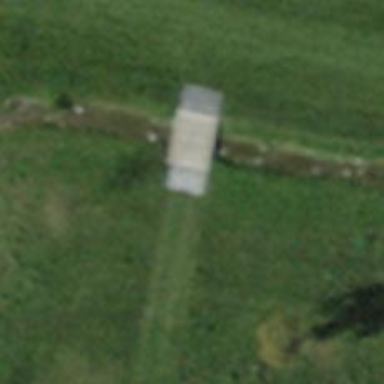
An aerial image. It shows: Service road bridge designated for golf cart use.